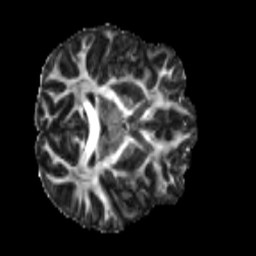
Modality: FA
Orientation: axial
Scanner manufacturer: siemens
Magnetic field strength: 3 T
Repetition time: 4 s
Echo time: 0.0594 s